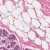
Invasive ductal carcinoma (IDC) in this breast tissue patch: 0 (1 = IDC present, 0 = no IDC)